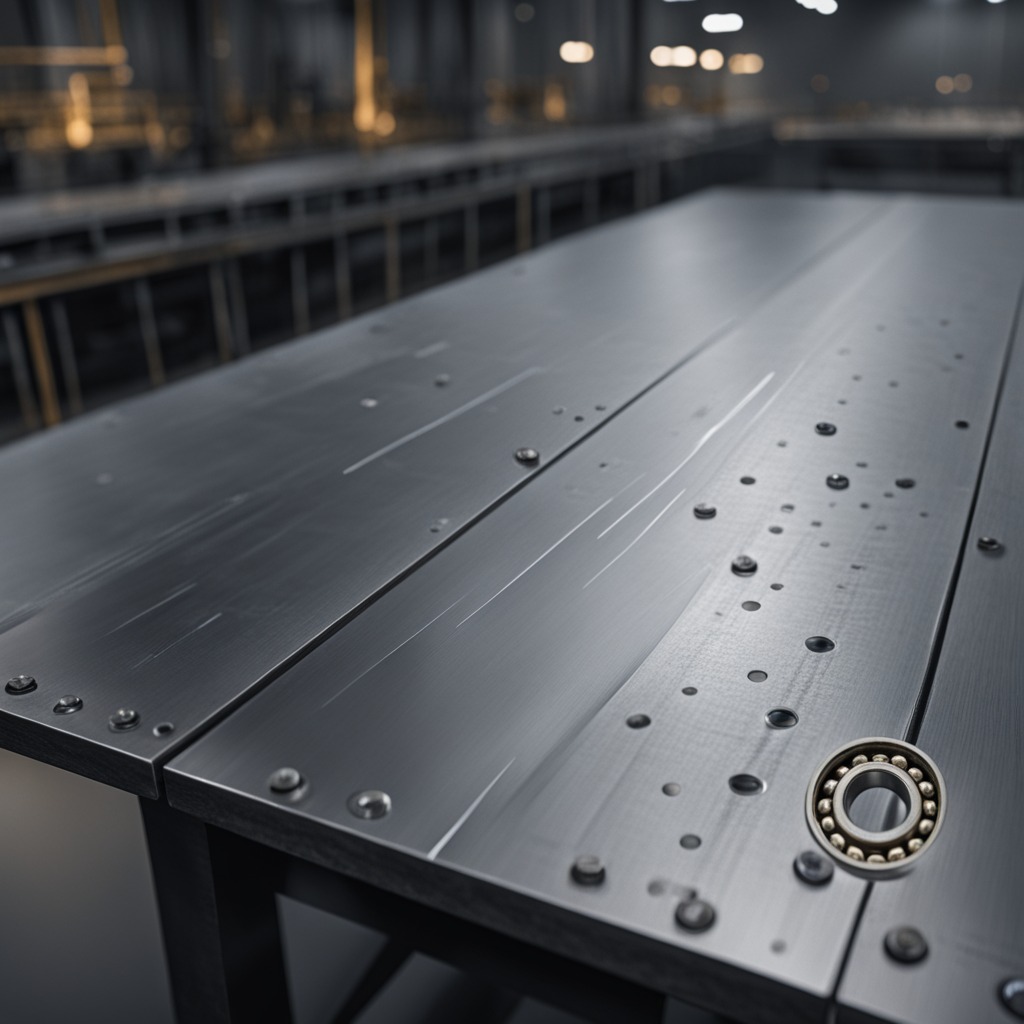
A metal ball bearing is lying on the cold steel table in a mining workshop.